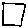
Label: square